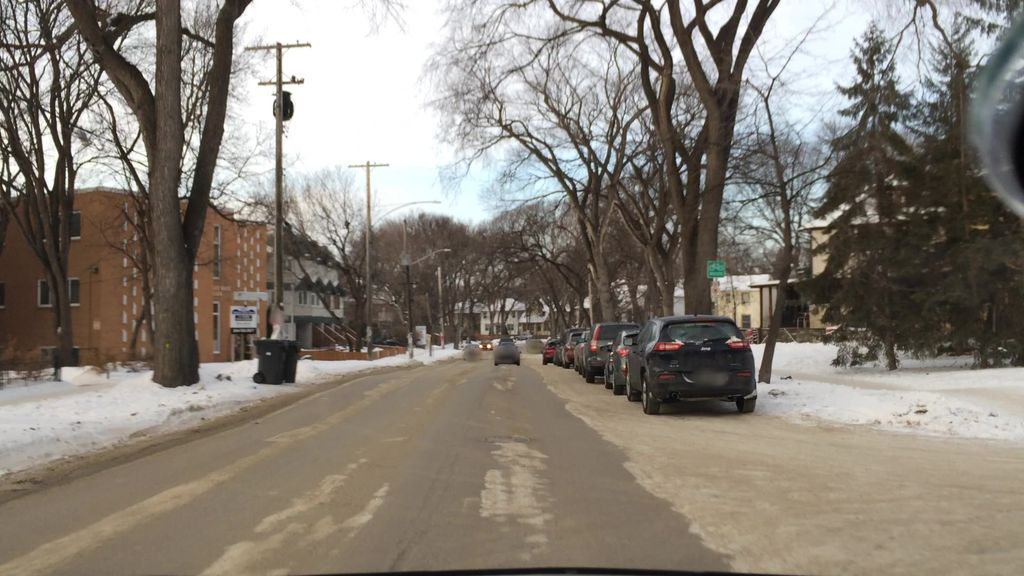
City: winnipeg